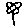
Label: flower